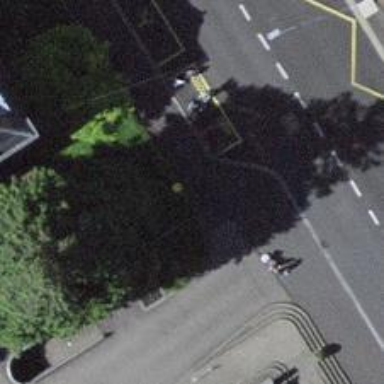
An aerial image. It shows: Post box.